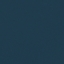
Land use / land cover: SeaLake